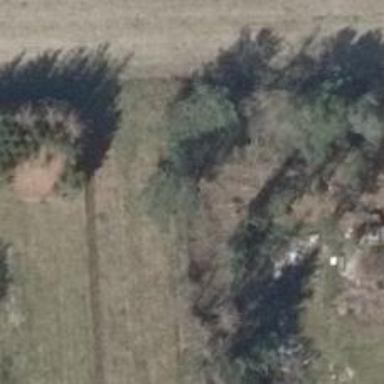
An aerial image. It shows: Row of trees in natural setting.